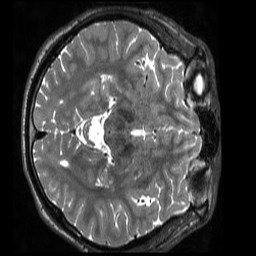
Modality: T2w
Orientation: axial
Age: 24
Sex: male